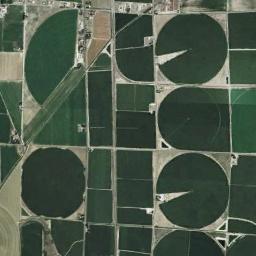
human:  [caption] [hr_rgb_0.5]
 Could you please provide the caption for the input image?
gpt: Several dark green circular or fan-shaped farmlands with different radians are surrounded by some rectangular farmlands and some roads beside .

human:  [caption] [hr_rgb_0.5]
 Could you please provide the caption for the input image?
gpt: There are some green circle farmland and square farmland .

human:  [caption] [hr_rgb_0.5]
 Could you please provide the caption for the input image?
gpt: Several circular green fields with full, Semi-circle, And semi-circle shapes .

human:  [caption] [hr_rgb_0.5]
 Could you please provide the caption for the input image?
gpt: There is only one complete circle of farmland .

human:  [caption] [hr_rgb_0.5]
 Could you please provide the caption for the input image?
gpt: There are some circular farmlands and rectangle farmlands arranged irregularly .